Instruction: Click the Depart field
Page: home
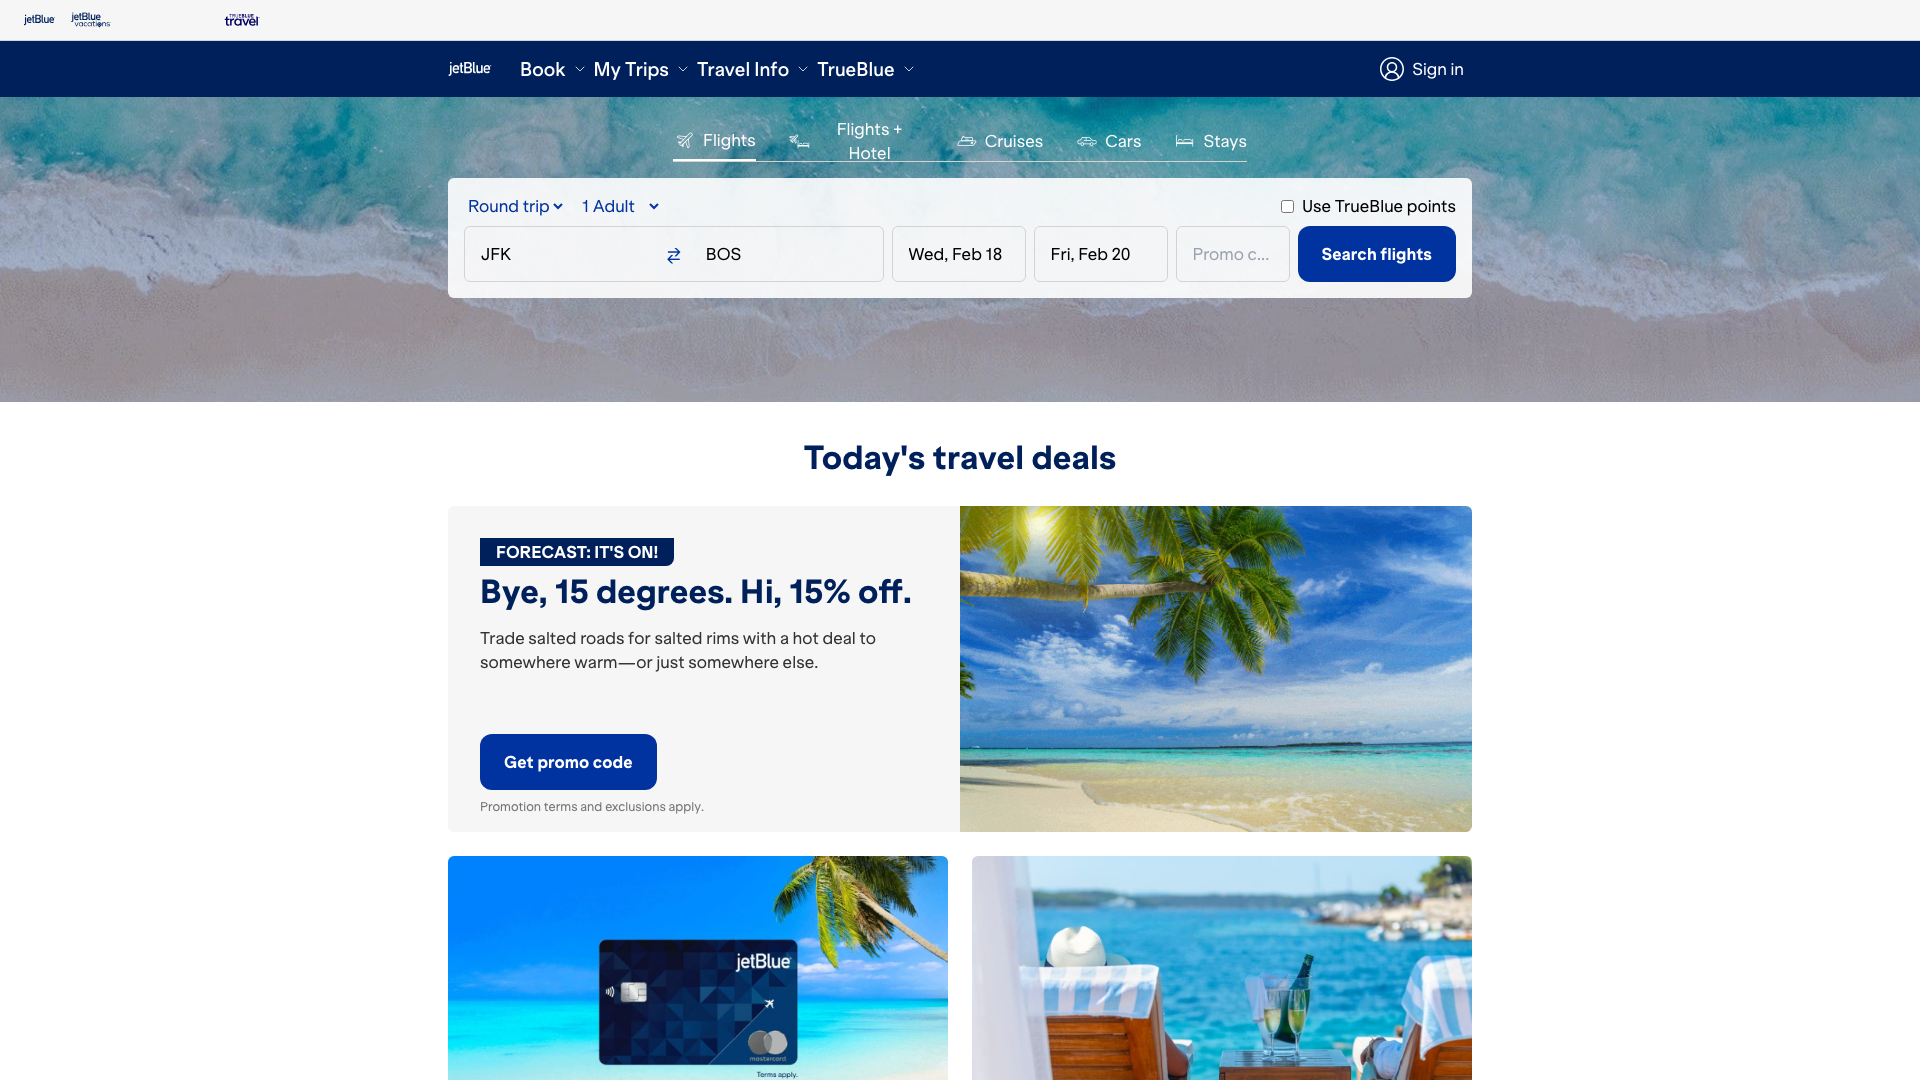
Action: click